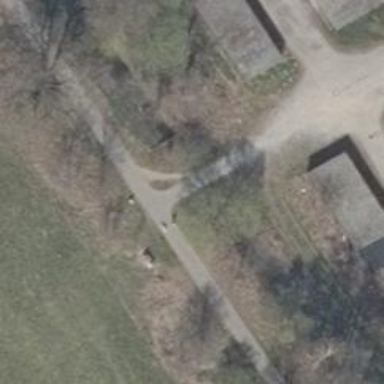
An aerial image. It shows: Dirt footway bridge.